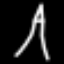
Label: The Eiffel Tower